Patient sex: M
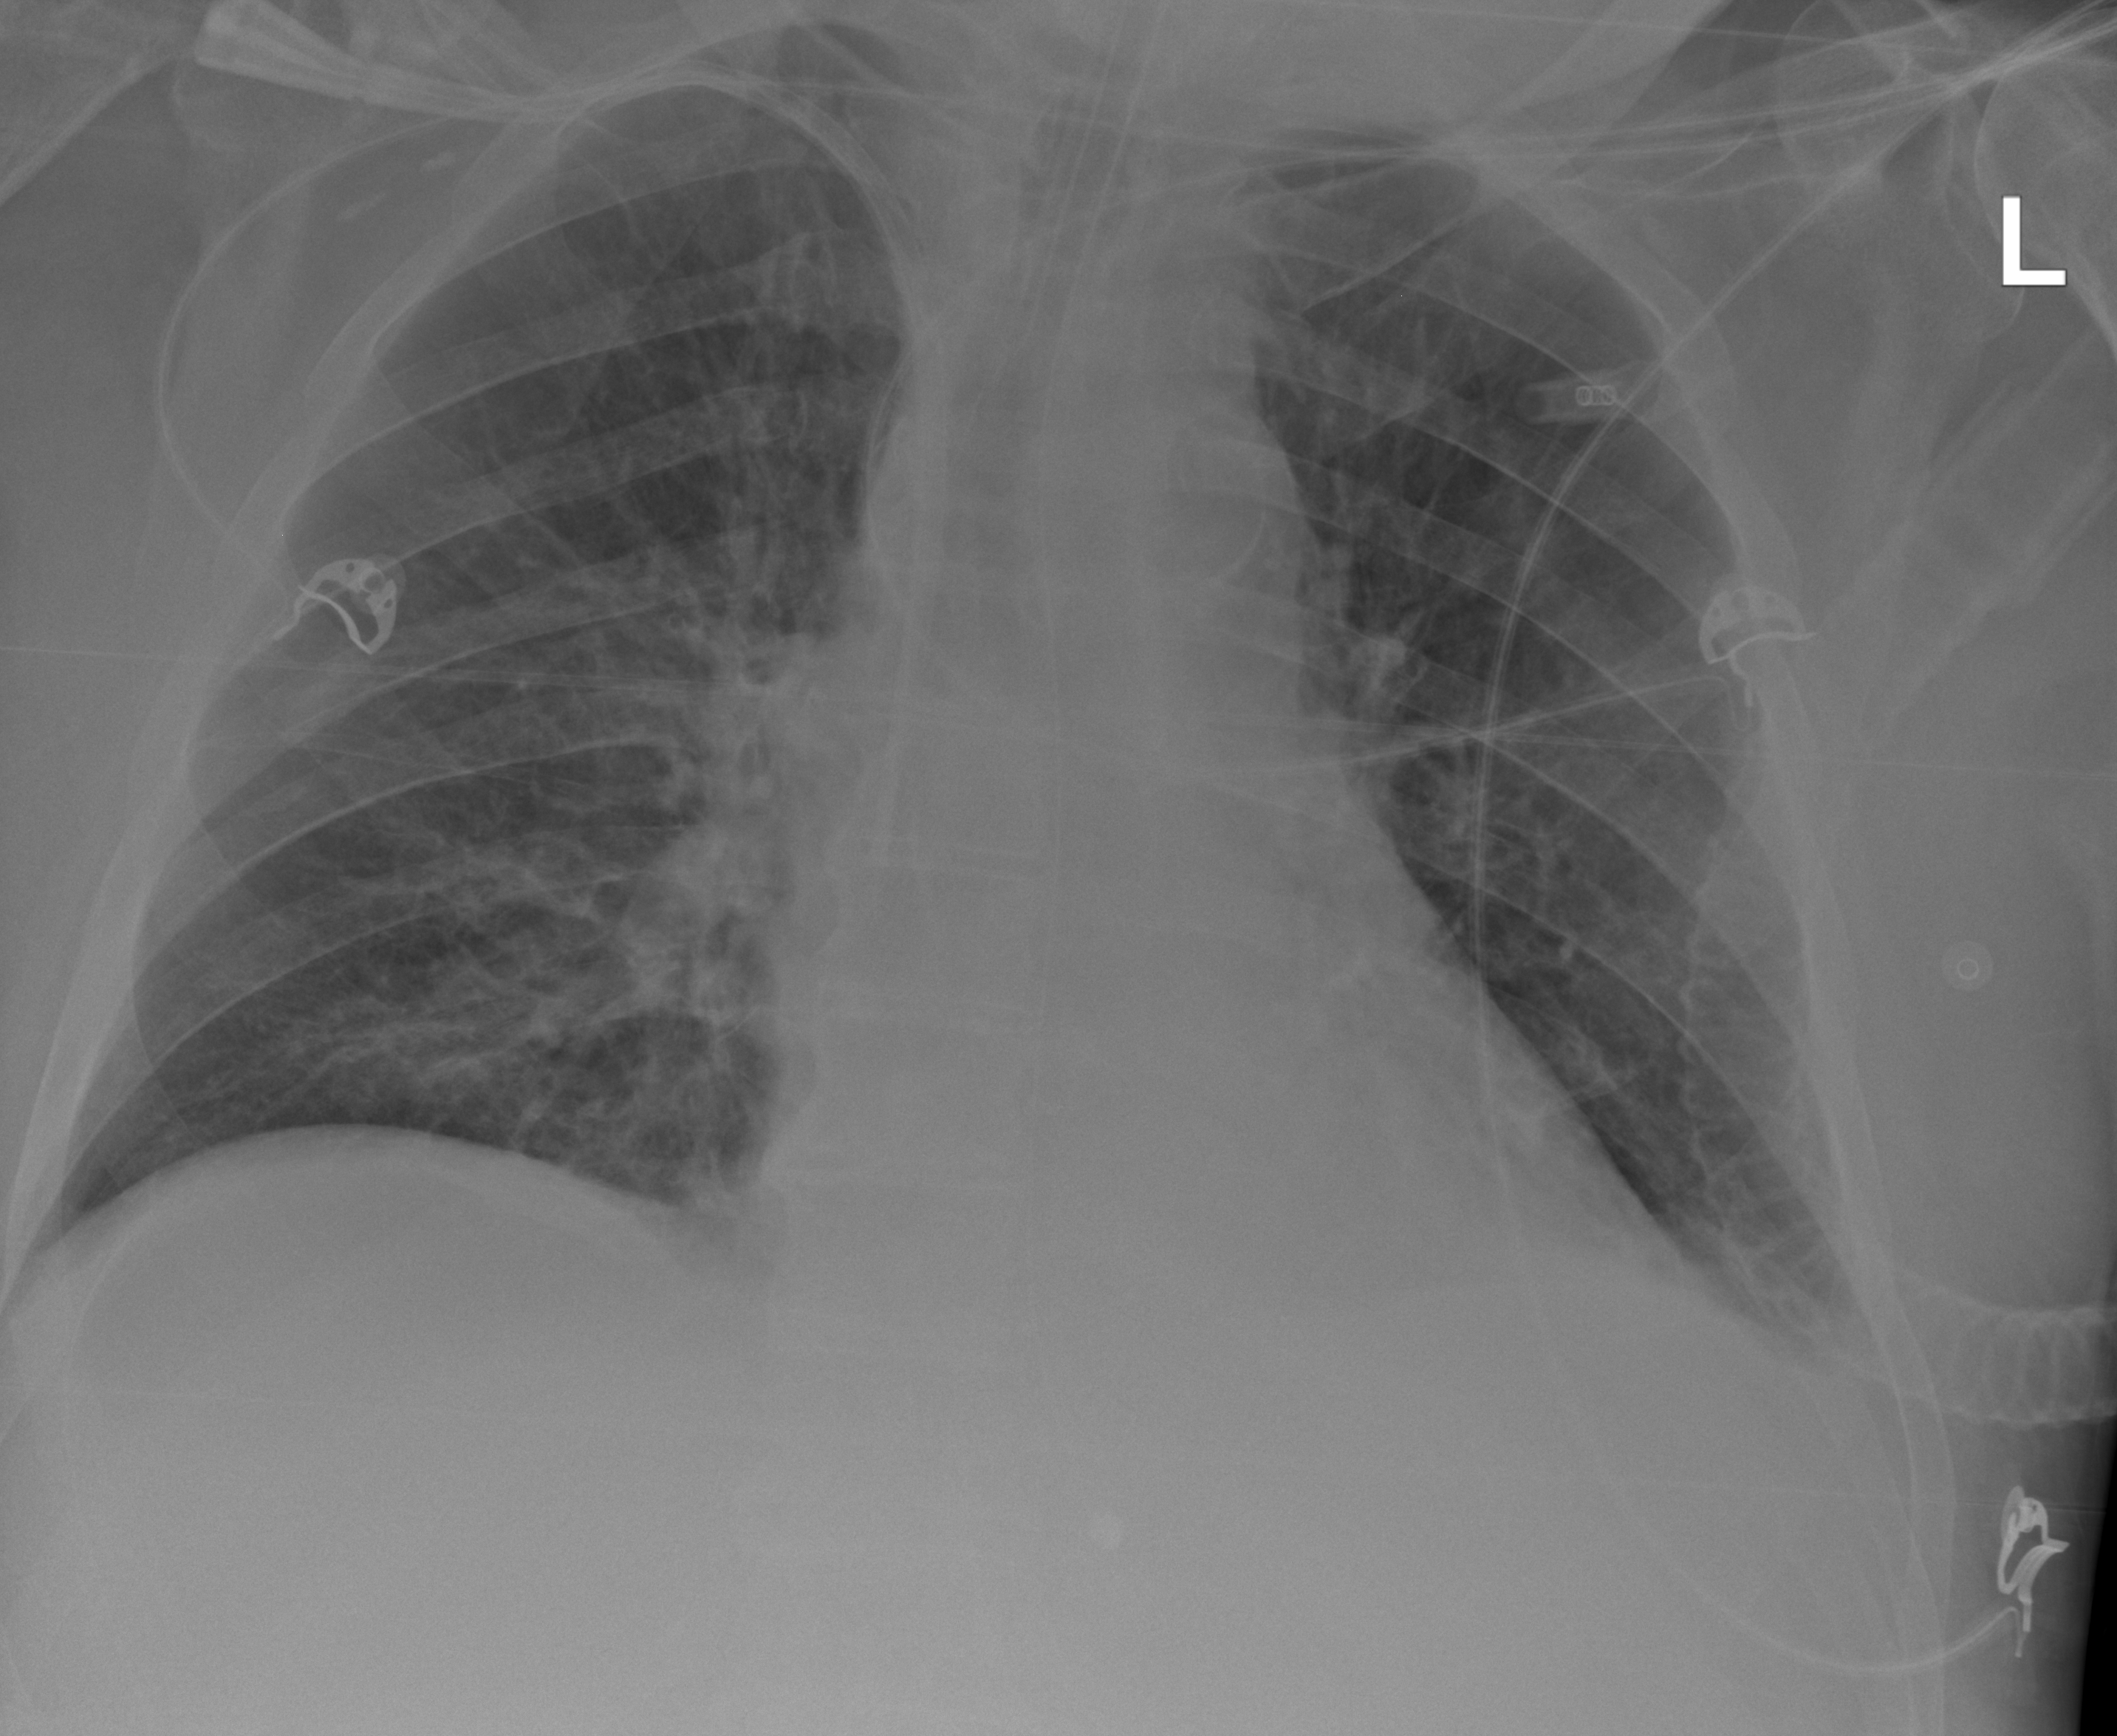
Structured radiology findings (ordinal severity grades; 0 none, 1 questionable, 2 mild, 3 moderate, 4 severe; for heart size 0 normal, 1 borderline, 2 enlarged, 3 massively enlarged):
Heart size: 0
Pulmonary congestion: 0
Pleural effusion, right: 0
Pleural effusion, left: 1
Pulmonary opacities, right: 0
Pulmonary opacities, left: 0
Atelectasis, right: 2
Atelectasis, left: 2